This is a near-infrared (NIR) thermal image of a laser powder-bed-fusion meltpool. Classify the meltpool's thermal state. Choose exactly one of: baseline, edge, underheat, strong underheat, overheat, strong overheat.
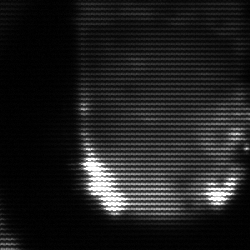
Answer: baseline